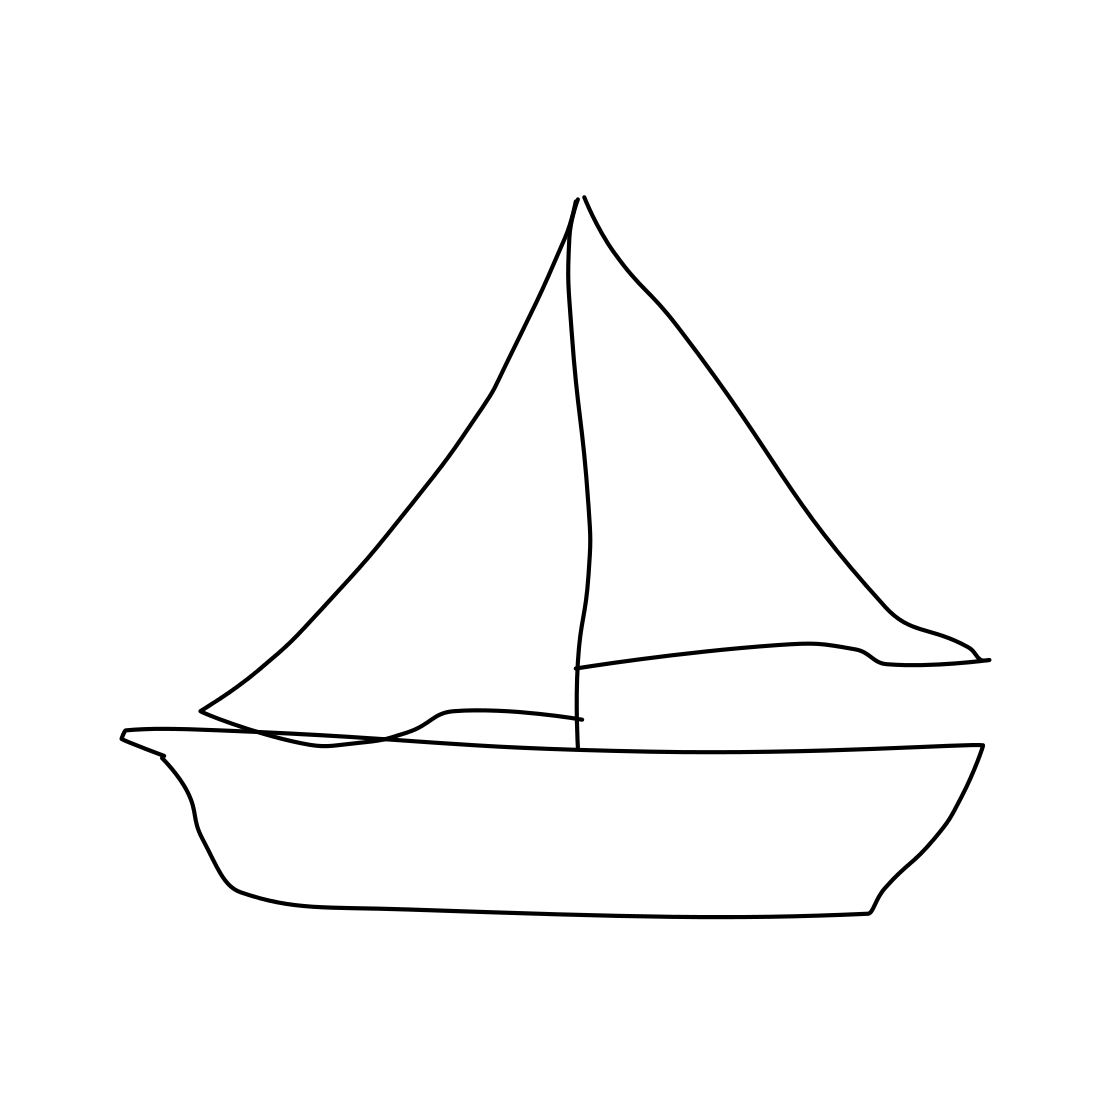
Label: sailboat